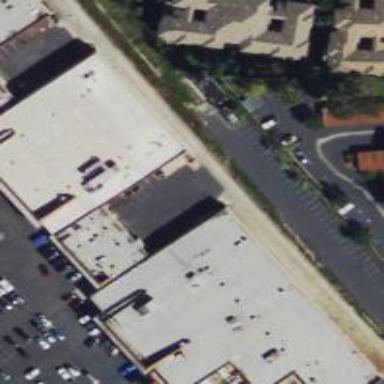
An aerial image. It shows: Commercial building.